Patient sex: M
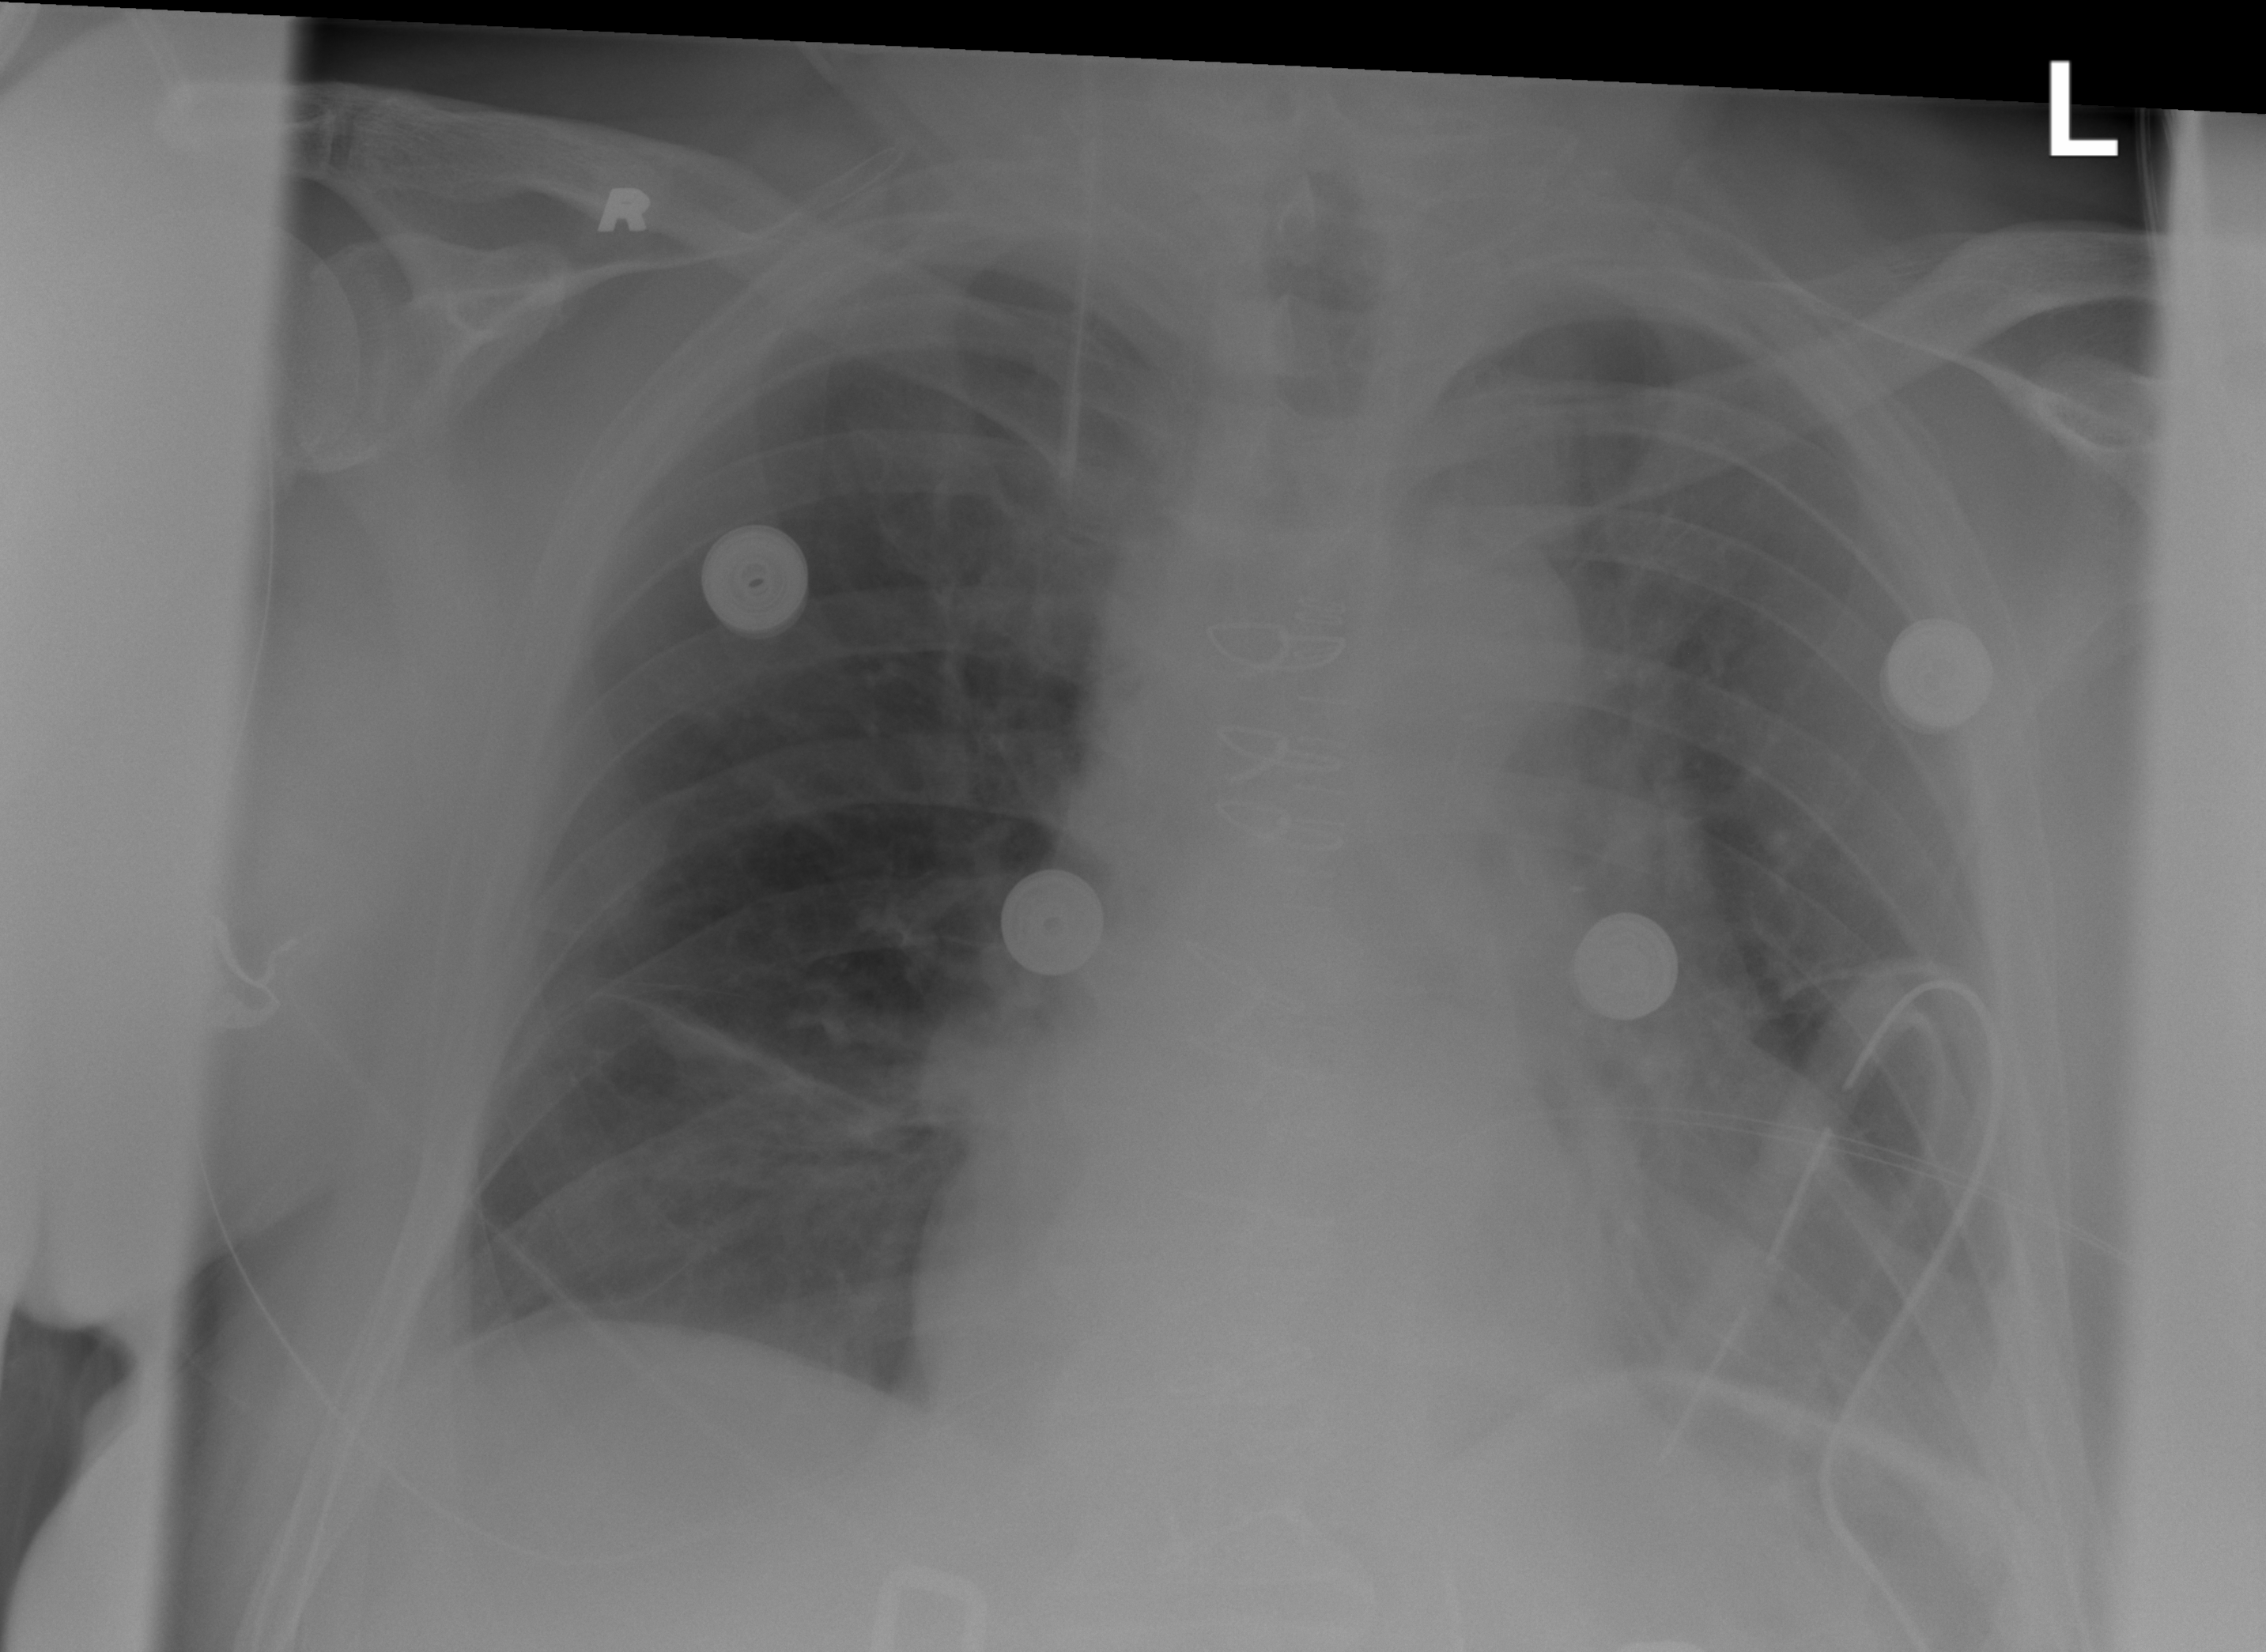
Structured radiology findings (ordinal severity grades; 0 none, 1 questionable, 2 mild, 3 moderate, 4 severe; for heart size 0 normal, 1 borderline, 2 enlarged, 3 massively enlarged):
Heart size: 0
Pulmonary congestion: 0
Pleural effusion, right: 1
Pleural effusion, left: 1
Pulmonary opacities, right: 0
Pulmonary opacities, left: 0
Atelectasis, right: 2
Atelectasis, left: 2